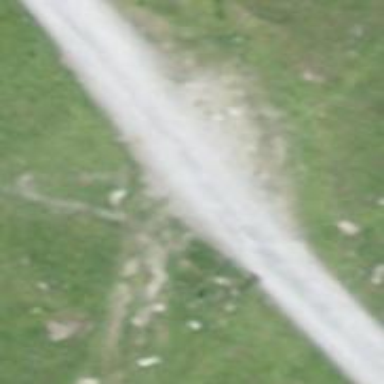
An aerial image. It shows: Unclassified road with fine gravel surface. The track type is grade 2.